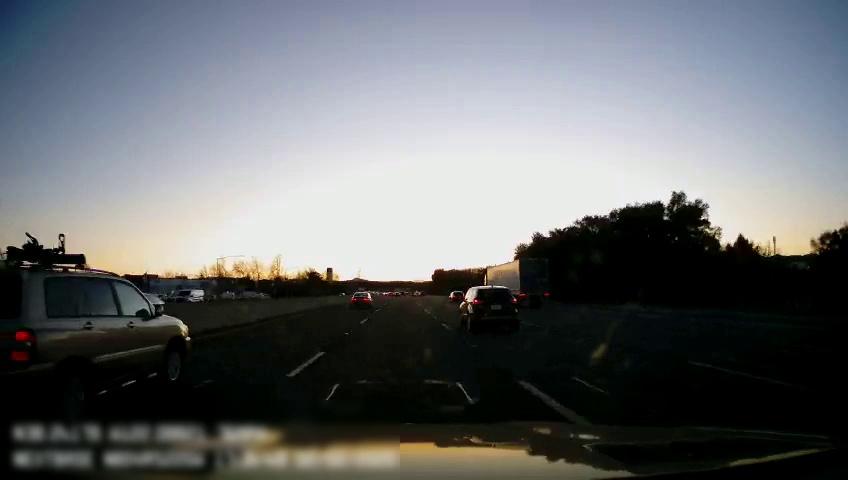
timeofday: Day
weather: Sunny
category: Drivable Space
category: Vehicles | Truck
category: Vehicles | Car
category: Vehicles | SUV
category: Vehicles | Car
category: Vehicles | Van
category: Vehicles | Car
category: Vehicles | SUV
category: Lanes | Current Lane
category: Lanes | Alternate Lane
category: Lanes | Alternate Lane
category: Lanes | Current Lane
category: Lanes | Alternate Lane
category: Lanes | Alternate Lane
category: Traffic | Signs
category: Traffic | Signs